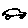
Label: car